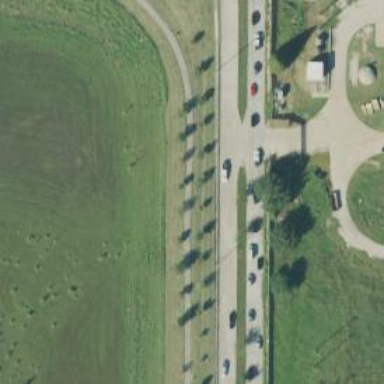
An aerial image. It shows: Secondary link road leading to driveway.